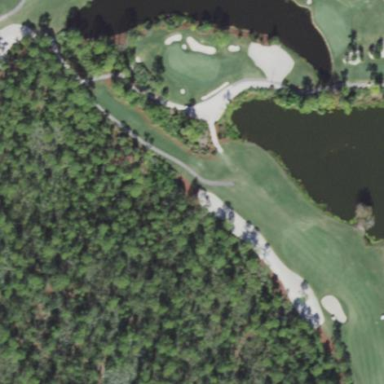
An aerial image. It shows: Sand bunker on golf course.